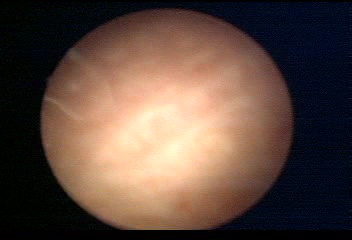
Modality: WLC
Class: Normal mucosa
Bladder cancer association: No